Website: crate-barrel
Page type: store-pickup
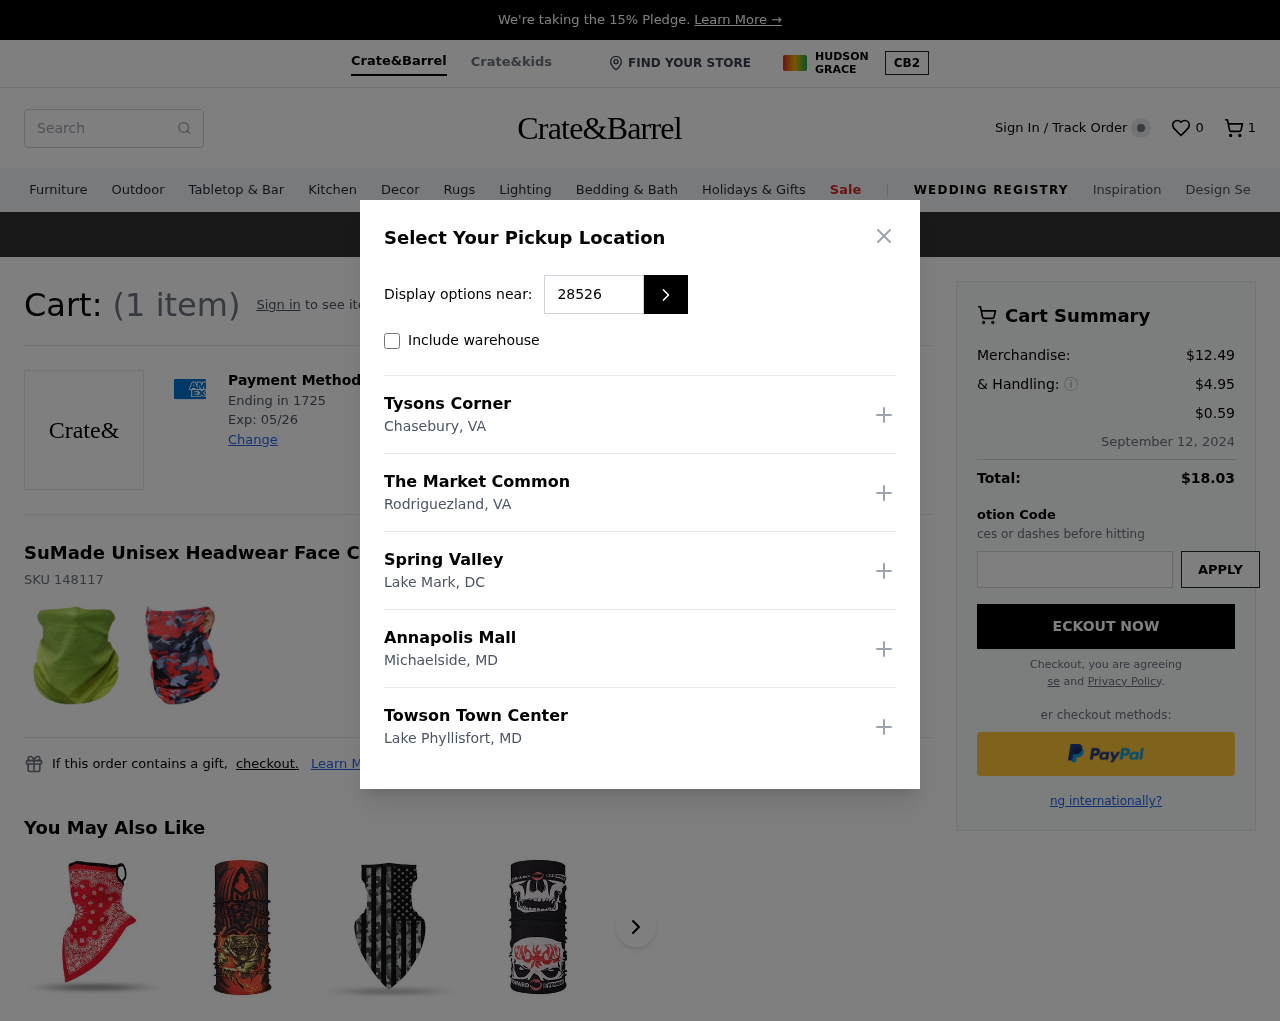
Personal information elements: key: PII_CARD_EXPIRY
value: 05/26
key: PII_CARD_LAST4
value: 1725
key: PII_LOCATION1_CITY
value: Chasebury
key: PII_LOCATION1_NAME
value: Tysons Corner
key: PII_LOCATION1_STATE
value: VA
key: PII_LOCATION2_CITY
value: Rodriguezland
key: PII_LOCATION2_NAME
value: The Market Common
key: PII_LOCATION2_STATE
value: VA
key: PII_LOCATION3_CITY
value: Lake Mark
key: PII_LOCATION3_NAME
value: Spring Valley
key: PII_LOCATION3_STATE
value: DC
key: PII_LOCATION4_CITY
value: Michaelside
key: PII_LOCATION4_NAME
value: Annapolis Mall
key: PII_LOCATION4_STATE
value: MD
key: PII_LOCATION5_CITY
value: Lake Phyllisfort
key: PII_LOCATION5_NAME
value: Towson Town Center
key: PII_LOCATION5_STATE
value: MD
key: PII_POSTCODE
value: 28526
Product elements: key: PRODUCT1_NAME
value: SuMade Unisex Headwear Face Cover Headband Magic Scarf Neck Gaiter Bandanas
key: PRODUCT1_SKU
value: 148117
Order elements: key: ORDER_NUM_ITEMS
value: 1
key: ORDER_NUM_ITEMS
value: (1 item)
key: ORDER_SUBTOTAL
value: $12.49
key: ORDER_SHIPPING_COST
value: $4.95
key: ORDER_SURCHARGE
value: $0.59
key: ORDER_DELIVERY_DATE
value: September 12, 2024
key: ORDER_TOTAL
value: $18.03
Search elements: key: HEADER_SEARCH
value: Search
Other elements: key: WISHLIST_NUM_ITEMS
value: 0